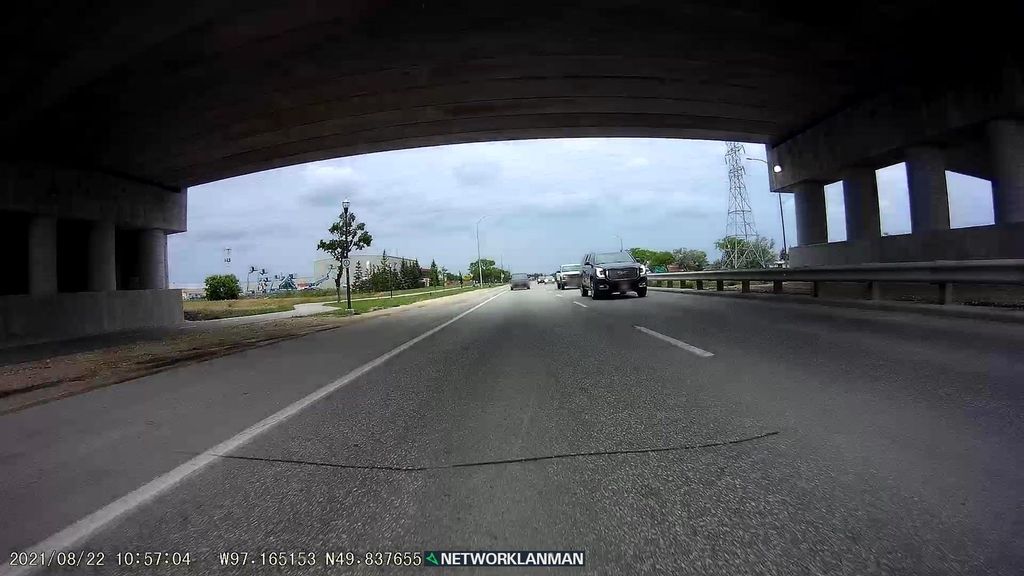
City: winnipeg